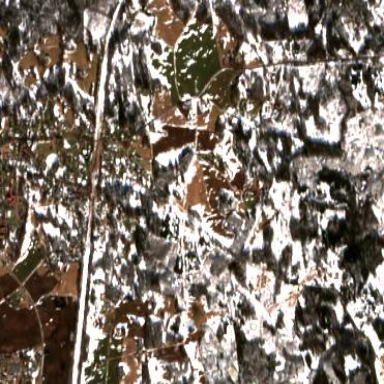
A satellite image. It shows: Picturesque farmland scene.